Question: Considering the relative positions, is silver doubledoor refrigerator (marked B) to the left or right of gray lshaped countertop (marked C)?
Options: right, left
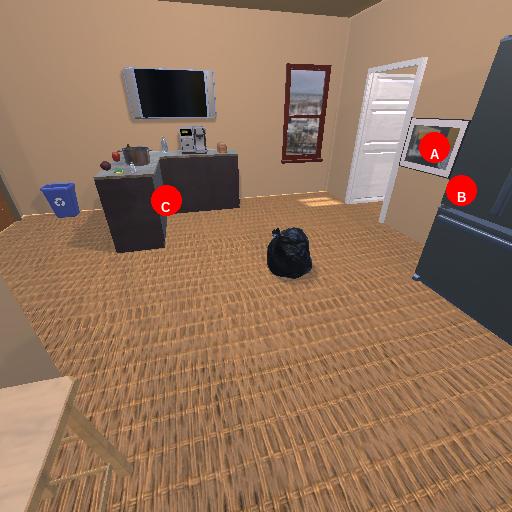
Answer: right